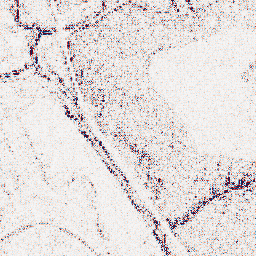
Category: wavelet
Decomposition family: wavelet_biorthogonal
Decomposition parameters: wavelet: bior2.4
level: 1
Upsampling method: cubic_catmull_rom
Upsampling parameters: scale: 2
Upsampling scale: 2